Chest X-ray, PA view. Patient: 21 years old, sex M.
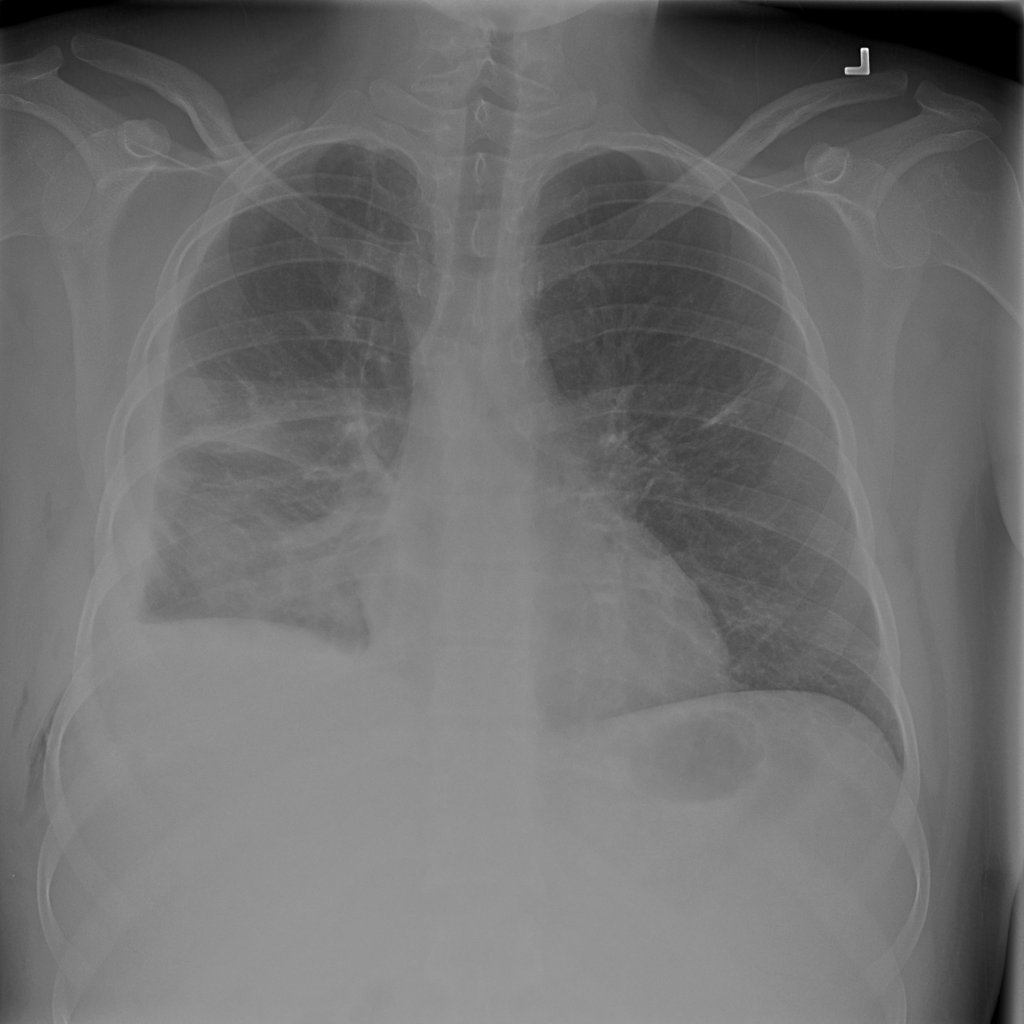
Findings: Pleural_Thickening